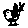
Label: bird